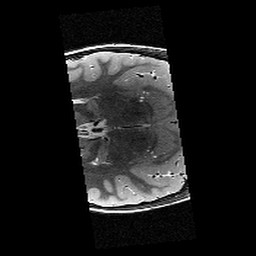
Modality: T2w
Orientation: axial
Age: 11
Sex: female
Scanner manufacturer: siemens
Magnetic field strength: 3 T
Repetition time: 9.23 s
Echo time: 0.067 s